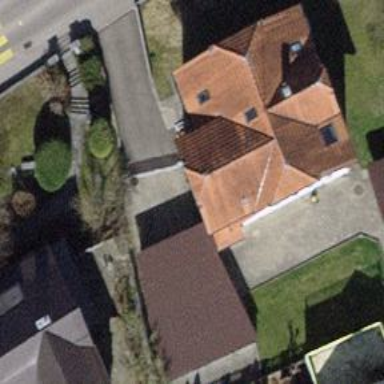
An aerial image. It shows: View of roof of building.